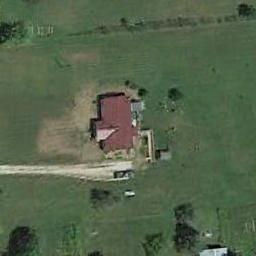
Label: sparse_residential